Question: I have been going at this for a day now. And I think it's time to ask for help now.
I'm moving our nagios to nginx. I have nagios running as well as a django application I recently developed. Pnp4nagios is giving me some troubles though. I have the following configuration in Nginx.
'''
location ~ ^(/pnp4nagios/.*\.php)(.*)$ {
root /usr/share/pnp4nagios/html;
include /etc/nginx/fastcgi_params;
rewrite ^/pnp4nagios/(.*)$ /$1 break;
fastcgi_split_path_info ^(.+\.php)(.*)$;
fastcgi_param SCRIPT_FILENAME /usr/share/pnp4nagios/html/$fastcgi_script_name;
fastcgi_param PATH_INFO $fastcgi_path_info;
fastcgi_pass unix:/var/run/php5-fpm.sock;
fastcgi_index index.php;
}
'''
This results in this:

As you can see, pnp4nagios thinks that its index.php lives in 172.16.10.28/index.php But this isn't true. It is a sub-page (or whatever i should call it?). I want it to point to 172.16.10.28/pnp4nagios/index.php but I have no clue how I can do this in my nginx config. I would prefer not to change anything in pnp4nagios. But if it's only one or a few lines it's a compromise I'm willing to make. I already have an index.php in my "root" url. That's why I want a subfolder.
The examples that have lead me to this aproach are:
<URL>
<URL>
So to recap what I want (or what I think that I need) is to go from this: 'img src="/index.php...' to 'img src="/pnp4nagios/index.php...'
PS. I didn't have enough points to create a pnp4nagios tag
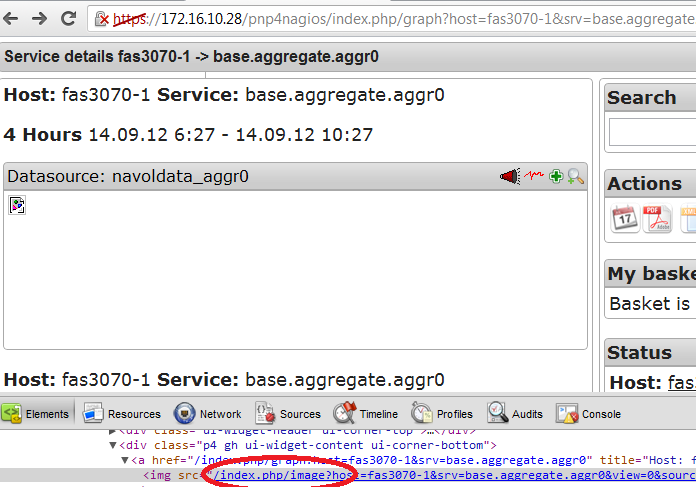
Answer: This worked for me:
'''
location /pnp4nagios {
alias /usr/share/pnp4nagios/html;
}
location ~ ^(/pnp4nagios.*\.php)(.*)$ {
root /usr/share/pnp4nagios/html;
include /etc/nginx/fastcgi_params;
fastcgi_split_path_info ^(.+\.php)(.*)$;
fastcgi_param PATH_INFO $fastcgi_path_info;
fastcgi_param SCRIPT_FILENAME $document_root/index.php;
fastcgi_pass 127.0.0.1:9000;
}
'''